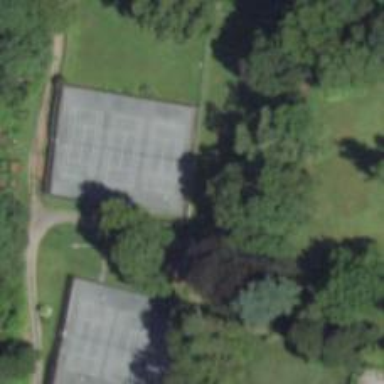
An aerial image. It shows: Tennis court on pitch designated for leisure land.